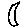
Label: moon